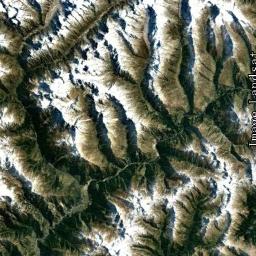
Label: snowberg